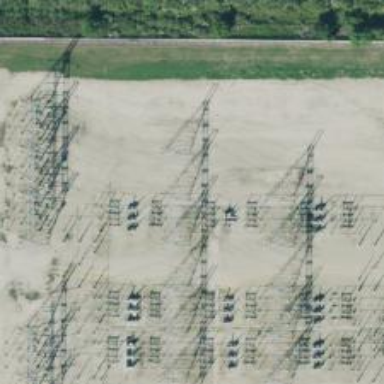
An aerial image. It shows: Switch for power supply.